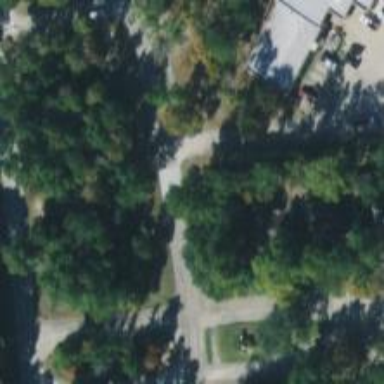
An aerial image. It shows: Island traffic calming feature within forested area.